Brain MRI, T1c slice (ischemic stroke SPES case)
Modalities acquired: T1c|T2|DWI|CBF|CBV|TTP|Tmax
Volume shape: 96x110x72 voxels, spacing: 2x2x2 mm
Slice 40 of 72
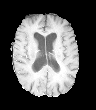
Lesion size: 21014 voxels